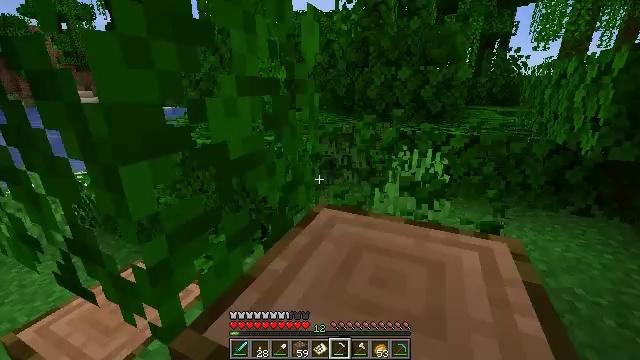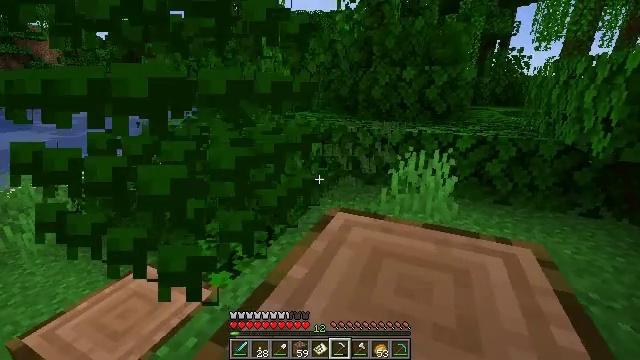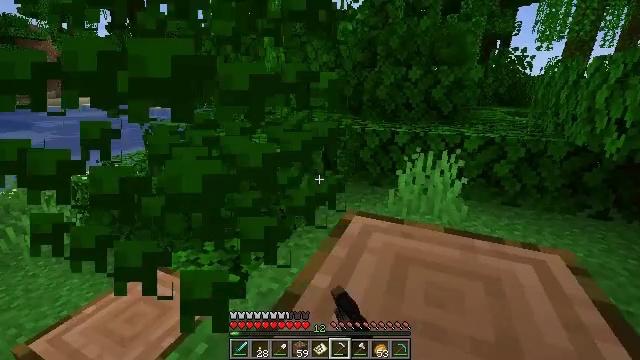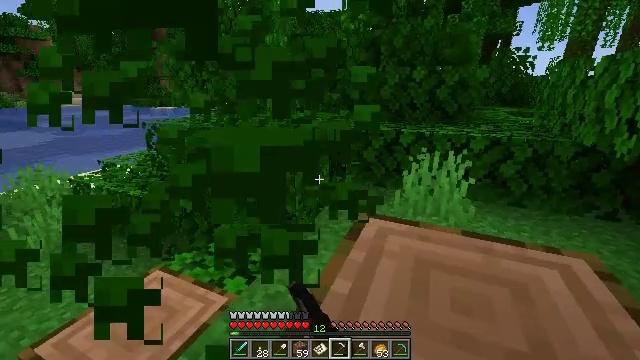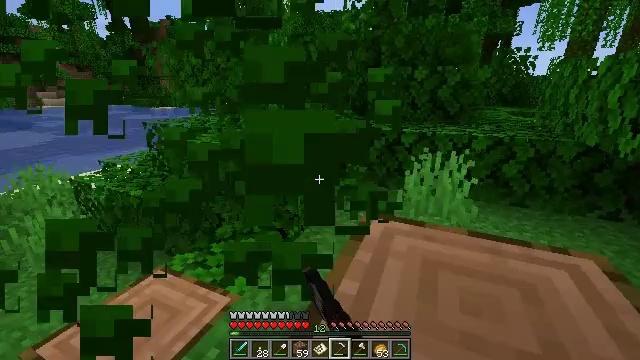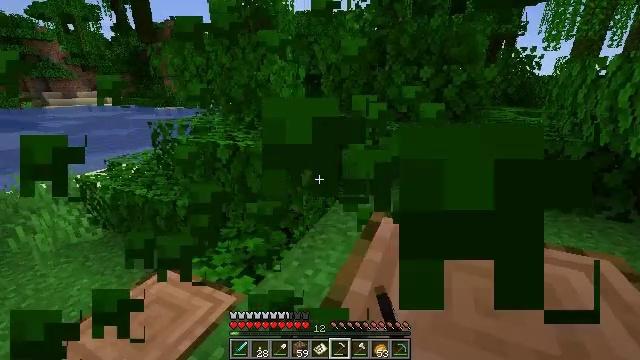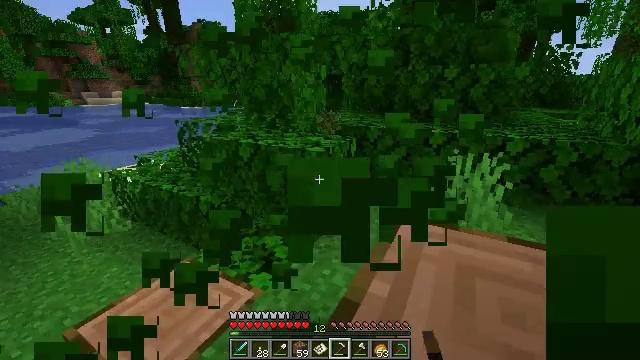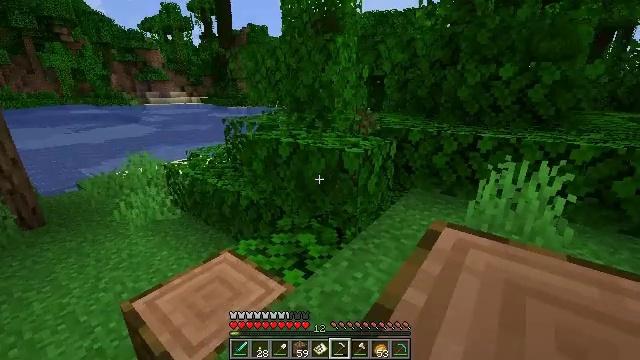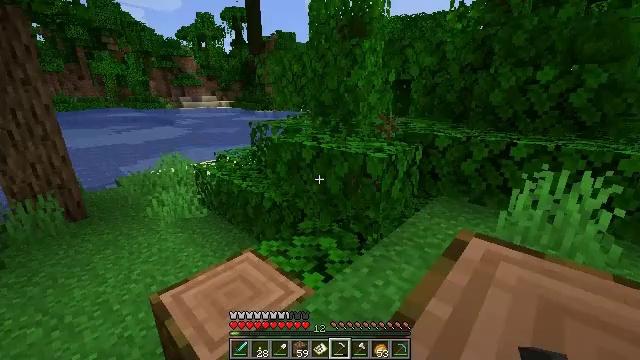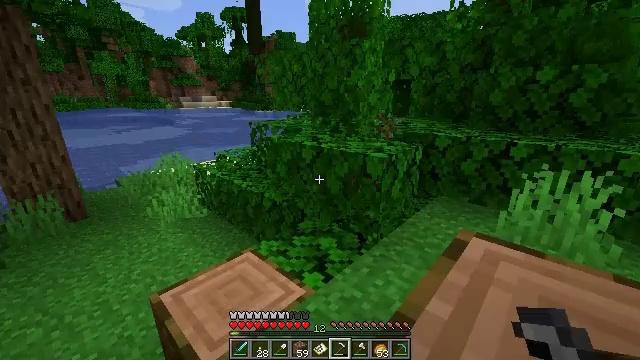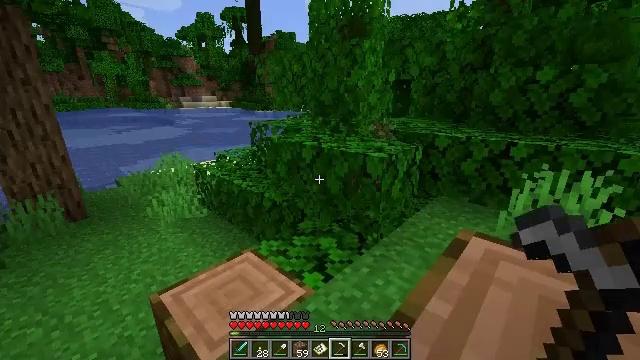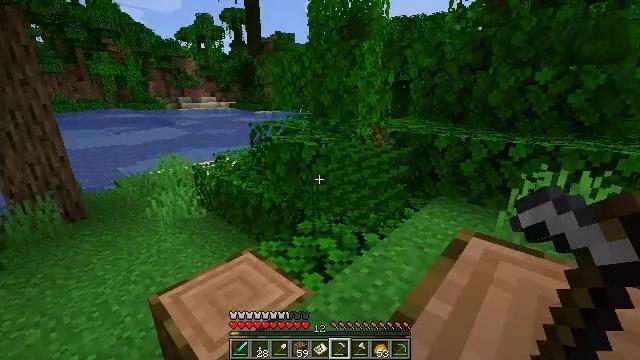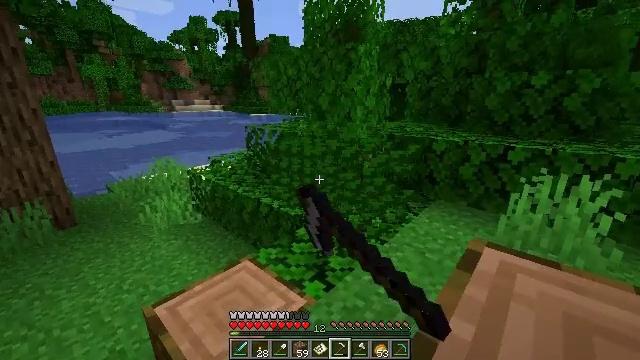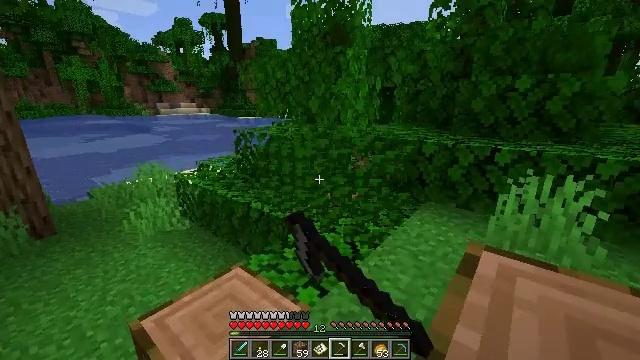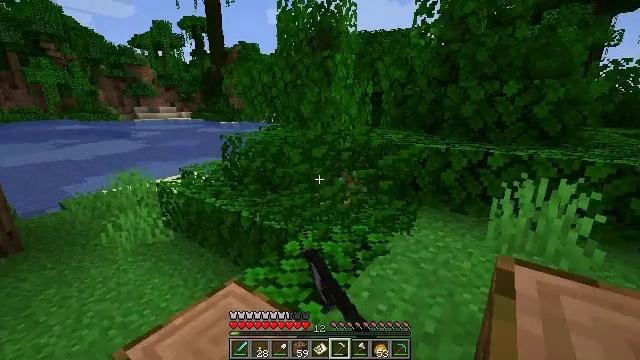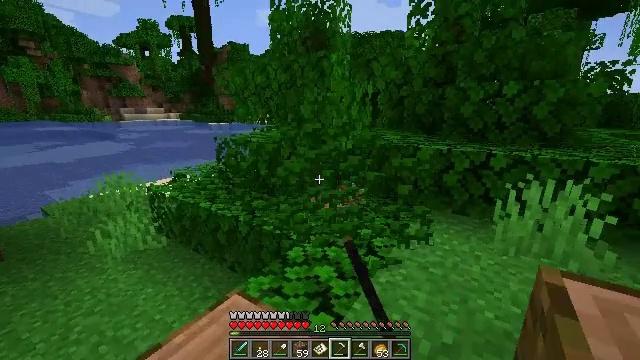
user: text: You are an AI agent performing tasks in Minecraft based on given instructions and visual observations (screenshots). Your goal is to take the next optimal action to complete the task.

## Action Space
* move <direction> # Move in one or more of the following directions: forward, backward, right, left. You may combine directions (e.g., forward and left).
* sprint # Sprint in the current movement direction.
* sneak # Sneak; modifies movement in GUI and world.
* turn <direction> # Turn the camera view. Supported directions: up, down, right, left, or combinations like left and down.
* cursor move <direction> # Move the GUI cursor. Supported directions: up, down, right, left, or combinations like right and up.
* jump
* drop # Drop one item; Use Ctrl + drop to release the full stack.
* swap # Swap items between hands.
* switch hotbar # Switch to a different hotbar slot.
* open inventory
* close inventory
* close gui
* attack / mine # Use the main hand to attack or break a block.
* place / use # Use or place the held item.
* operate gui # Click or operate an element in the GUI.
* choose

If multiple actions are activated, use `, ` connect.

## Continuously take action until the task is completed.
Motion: motion action
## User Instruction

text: Gather oak leaves by attacking.
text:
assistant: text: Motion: move forward, attack / mine
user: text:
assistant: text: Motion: move forward
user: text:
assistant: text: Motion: no_op
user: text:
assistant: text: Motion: no_op
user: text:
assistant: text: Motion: no_op
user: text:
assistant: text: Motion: turn left
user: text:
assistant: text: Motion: turn left
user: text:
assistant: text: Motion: turn left
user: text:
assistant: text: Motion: no_op
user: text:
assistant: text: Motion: no_op
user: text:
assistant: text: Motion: attack / mine
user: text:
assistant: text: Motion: move forward and move left, turn right, attack / mine
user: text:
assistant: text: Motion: move forward and move left, turn right, attack / mine
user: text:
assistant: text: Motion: move forward and move left, turn right, attack / mine
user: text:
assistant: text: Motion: move forward and move left, turn right, attack / mine
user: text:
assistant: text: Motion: move forward and move left, turn right, attack / mine
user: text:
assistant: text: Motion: move forward and move left, attack / mine
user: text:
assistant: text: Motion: move forward, attack / mine
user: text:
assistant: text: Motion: move forward, attack / mine
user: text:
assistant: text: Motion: move forward, attack / mine
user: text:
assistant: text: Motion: move forward, attack / mine
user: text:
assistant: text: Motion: move forward, turn left, attack / mine
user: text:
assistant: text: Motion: move forward, attack / mine
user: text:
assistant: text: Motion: move forward, attack / mine
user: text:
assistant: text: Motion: move forward, attack / mine
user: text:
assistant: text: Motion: move forward, turn right and up, attack / mine
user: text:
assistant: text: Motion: move forward, turn right and up, attack / mine
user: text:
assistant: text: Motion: move forward, turn right and up, attack / mine
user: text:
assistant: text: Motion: move forward, turn right, attack / mine
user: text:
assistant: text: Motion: move forward, turn right and up, attack / mine